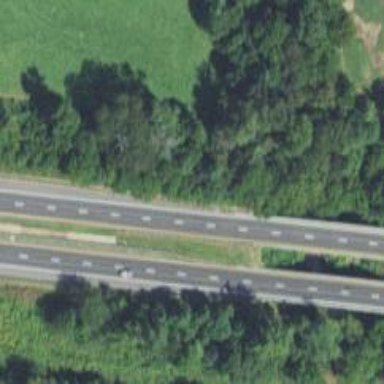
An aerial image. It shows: Motorway bridge with asphalt surface.